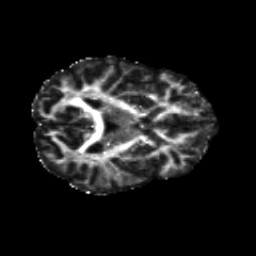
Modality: FA
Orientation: axial
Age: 29
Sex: male
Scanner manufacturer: siemens
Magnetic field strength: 3 T
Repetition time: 8.8 s
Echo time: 0.085 s